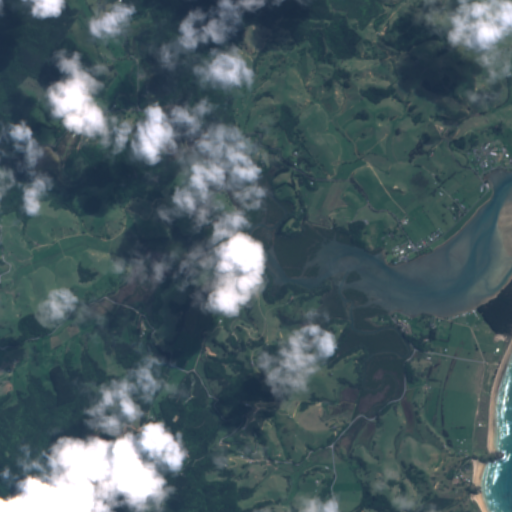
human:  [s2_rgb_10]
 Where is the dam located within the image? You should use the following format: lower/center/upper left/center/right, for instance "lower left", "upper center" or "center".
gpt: The dam is located in the lower left of the image.
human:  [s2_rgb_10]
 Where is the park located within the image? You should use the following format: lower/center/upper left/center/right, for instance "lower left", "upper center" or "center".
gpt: The park is located in the center right of the image.
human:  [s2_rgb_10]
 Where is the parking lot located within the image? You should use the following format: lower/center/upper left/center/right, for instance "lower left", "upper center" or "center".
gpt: The parking lot is located in the center right of the image.
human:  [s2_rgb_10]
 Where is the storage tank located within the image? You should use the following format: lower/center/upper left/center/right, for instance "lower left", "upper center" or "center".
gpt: The storage tank is located in the upper right of the image.
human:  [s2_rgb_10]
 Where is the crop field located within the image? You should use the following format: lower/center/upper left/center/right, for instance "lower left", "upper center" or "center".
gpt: There is no crop field in the image.